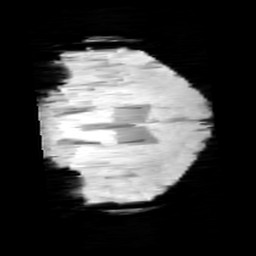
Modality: minIP
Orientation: coronal
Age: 11
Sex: male
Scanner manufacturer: siemens
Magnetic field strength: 3 T
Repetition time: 0.027 s
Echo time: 0.02 s